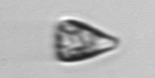
Label: Licmophora